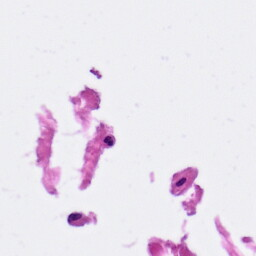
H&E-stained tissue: Pancreatic